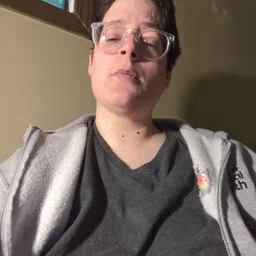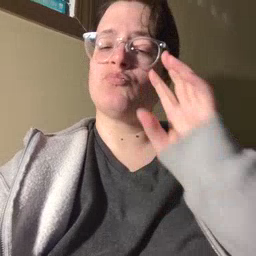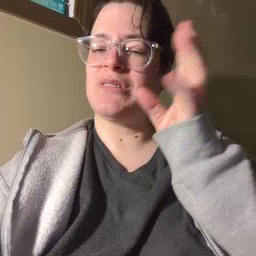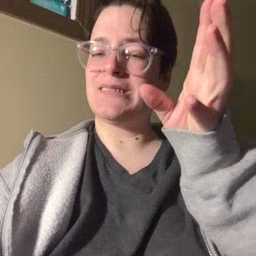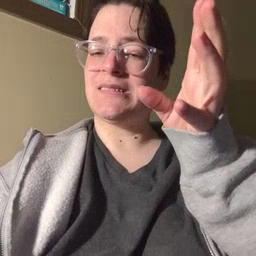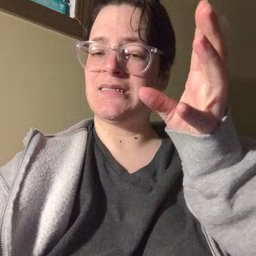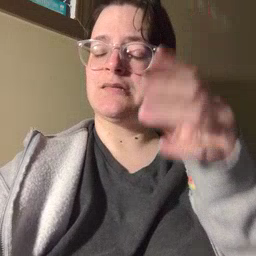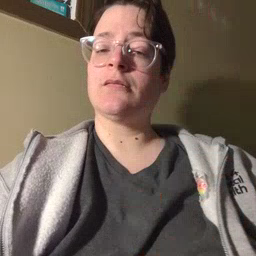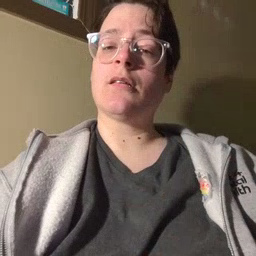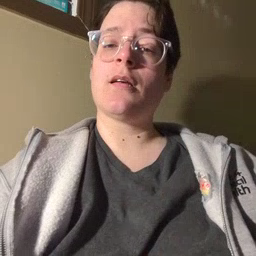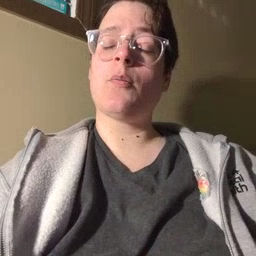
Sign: pretend